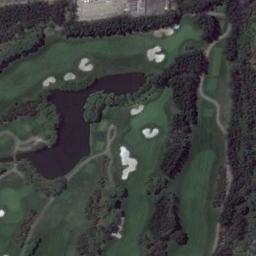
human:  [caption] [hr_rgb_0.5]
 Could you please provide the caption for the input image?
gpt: The golf course has a lake, Some fairways, Roads, Barrier trees and sandpits .

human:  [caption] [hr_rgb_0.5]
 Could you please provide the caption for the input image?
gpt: At the intersection of the three paths, There are two bunkers .

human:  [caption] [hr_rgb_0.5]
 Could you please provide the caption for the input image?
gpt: There are several bunkers and lakes and a few paths and many trees on a large green lawn on the golf course .

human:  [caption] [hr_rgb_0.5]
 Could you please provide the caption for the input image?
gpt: Numerous  trees are next to the golf course .

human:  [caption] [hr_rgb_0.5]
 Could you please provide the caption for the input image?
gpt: There are several bunkers and a lake on the golf course .